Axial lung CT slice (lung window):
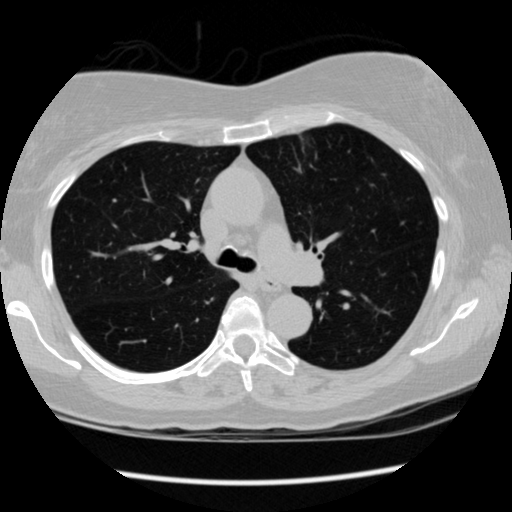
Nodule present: no